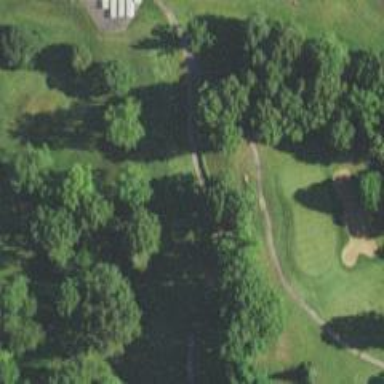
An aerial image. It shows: Path for golf carts.